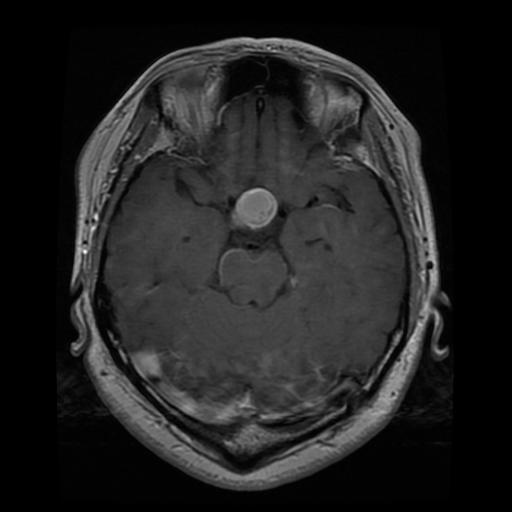
Label: pituitary